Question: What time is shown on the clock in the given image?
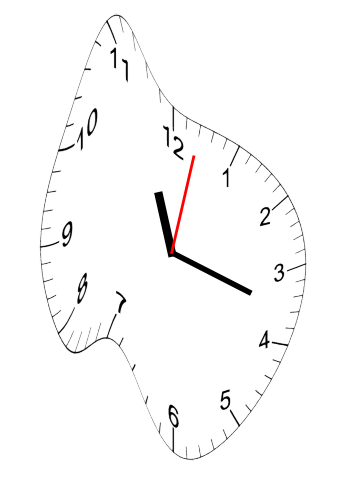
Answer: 11:18:02